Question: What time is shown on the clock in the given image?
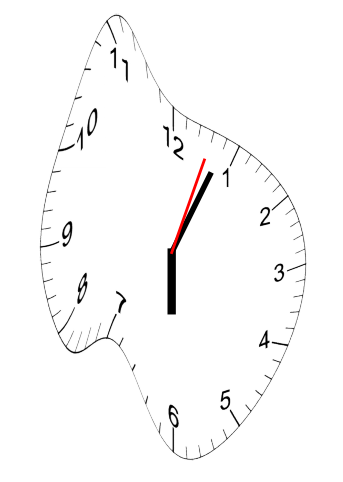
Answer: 06:04:03